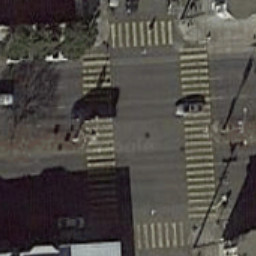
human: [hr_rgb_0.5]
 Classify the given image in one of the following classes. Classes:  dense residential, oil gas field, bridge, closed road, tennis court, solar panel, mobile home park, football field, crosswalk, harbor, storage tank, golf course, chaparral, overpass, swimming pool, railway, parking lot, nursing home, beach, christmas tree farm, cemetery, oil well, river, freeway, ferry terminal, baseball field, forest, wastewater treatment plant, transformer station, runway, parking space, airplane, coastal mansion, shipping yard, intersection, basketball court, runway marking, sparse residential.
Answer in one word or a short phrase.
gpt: crosswalk